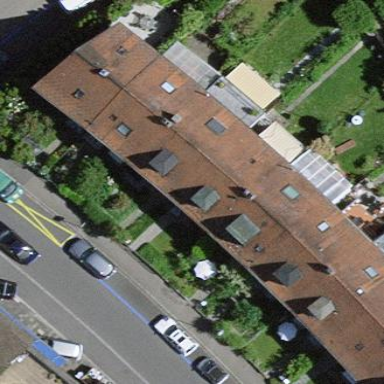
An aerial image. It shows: Terrace building.